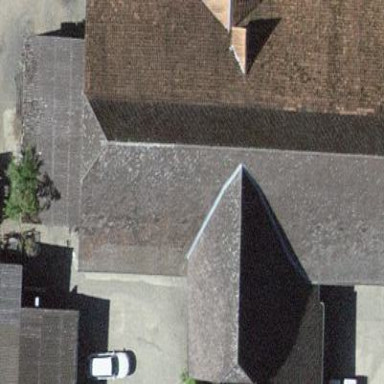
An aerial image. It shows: Barn.